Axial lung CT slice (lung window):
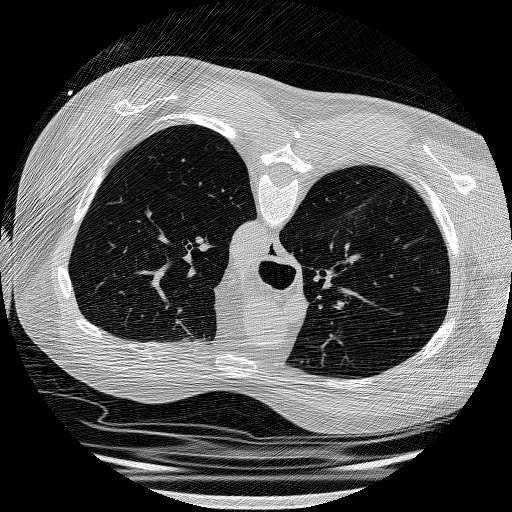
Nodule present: no